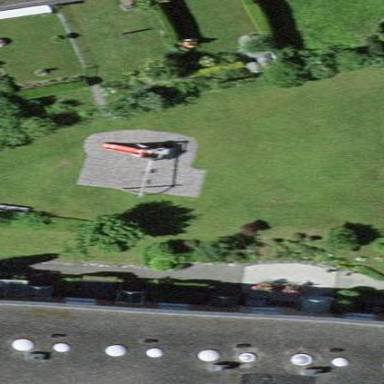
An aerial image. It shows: Recreation ground.